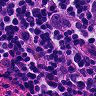
Metastatic tissue present: no